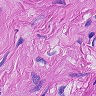
Metastatic tissue present: no